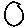
Label: circle